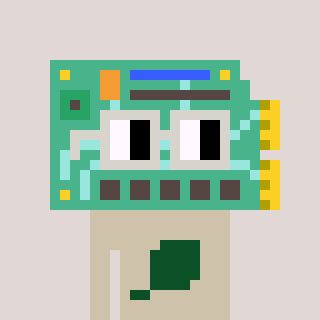
a pixel art character with square light gray glasses, a chipboard-shaped head and a bege-colored body on a warm background